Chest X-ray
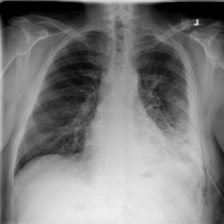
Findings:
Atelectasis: negative
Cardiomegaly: negative
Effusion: positive
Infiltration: positive
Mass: negative
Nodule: negative
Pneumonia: negative
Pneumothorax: negative
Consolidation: negative
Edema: negative
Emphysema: positive
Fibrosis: negative
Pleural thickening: negative
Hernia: negative